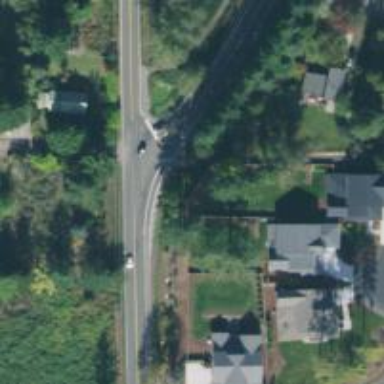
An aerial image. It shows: Secondary link road with asphalt surface.